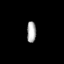
Tissue: prostate
Cell type: Fibroblasts
Senescence score: 0.8132
Nuclear area (px): 188
Mean DAPI intensity: 172.197